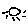
Label: sun